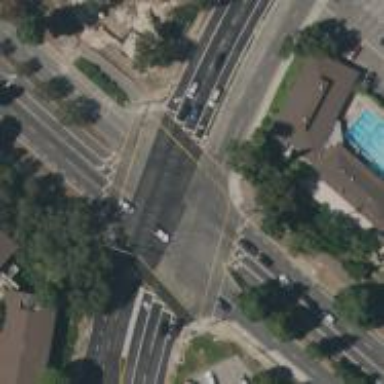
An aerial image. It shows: Marked crossing on the road.